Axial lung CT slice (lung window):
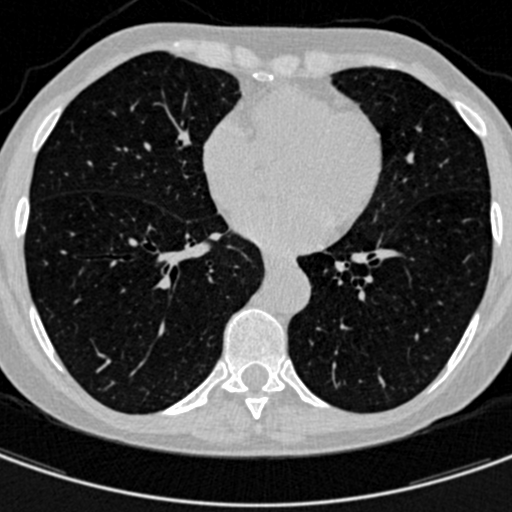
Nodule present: no